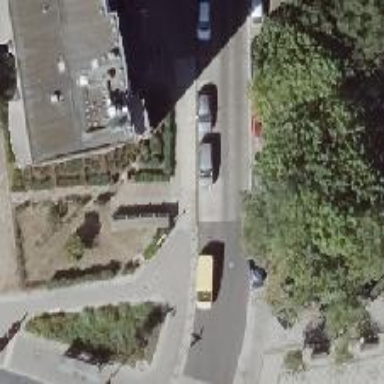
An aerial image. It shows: Residential road with parallel parking lanes on both sides. The road surface is concrete.